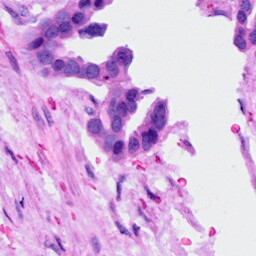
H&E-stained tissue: Ovarian